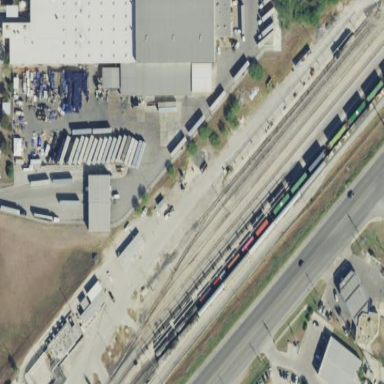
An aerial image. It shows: Railway fuel facility.